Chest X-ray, PA view. Patient: 55 years old, sex F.
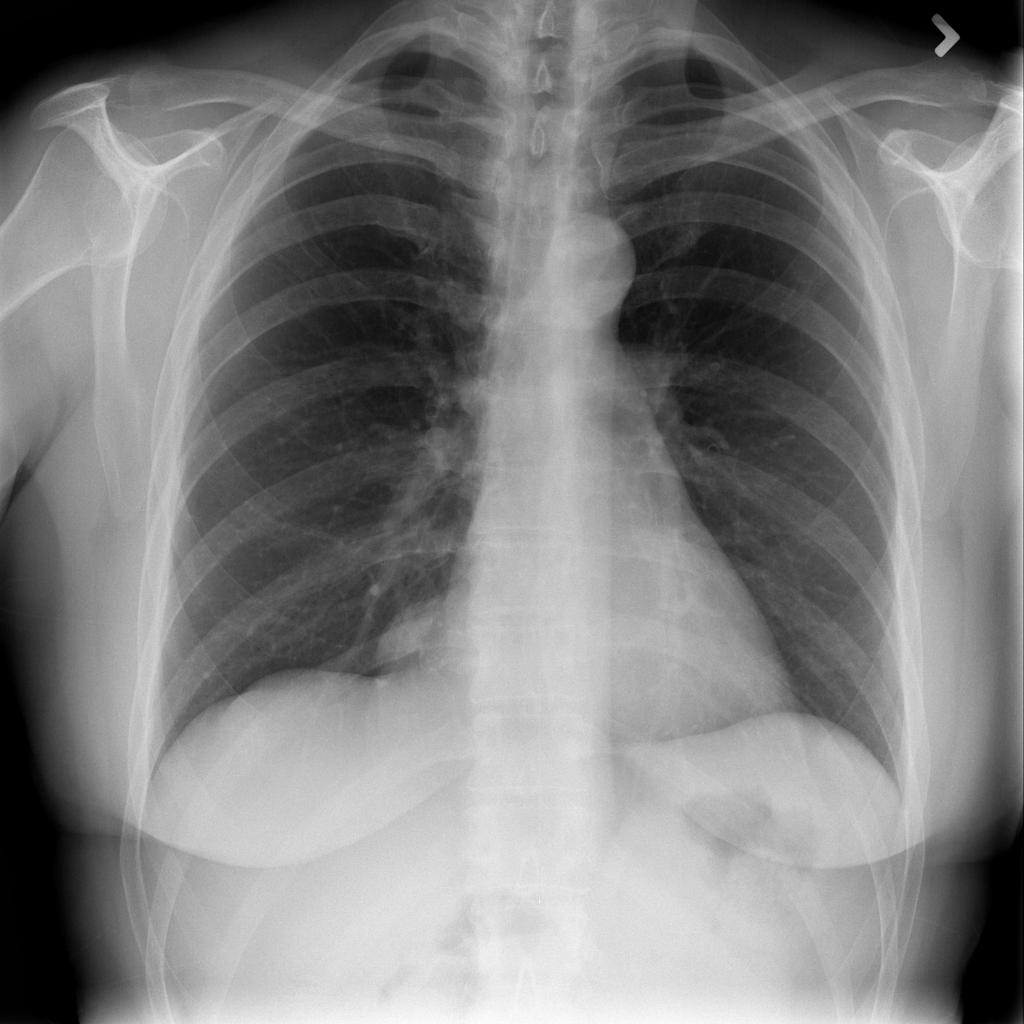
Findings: Pneumothorax